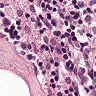
Metastatic tissue present: yes